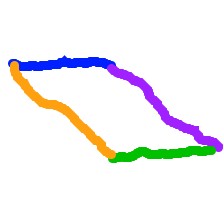
Shape: parallelogram